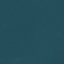
Label: SeaLake